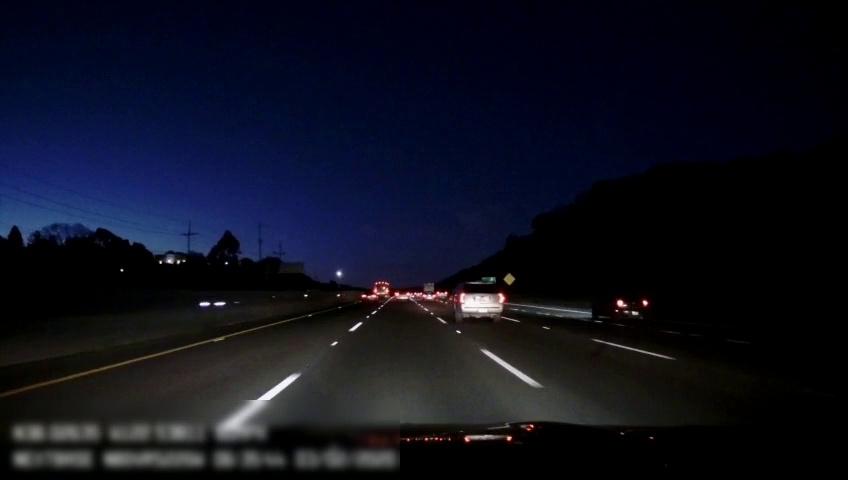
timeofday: Night
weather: Other
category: Drivable Space
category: Vehicles | Bus
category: Vehicles | Car
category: Vehicles | Car
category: Vehicles | SUV
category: Vehicles | Car
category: Vehicles | Car
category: Vehicles | Car
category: Vehicles | SUV
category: Lanes | Alternate Lane
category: Lanes | Current Lane
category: Lanes | Current Lane
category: Lanes | Alternate Lane
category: Lanes | Alternate Lane
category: Lanes | Alternate Lane
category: Traffic | Signs
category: Traffic | Signs